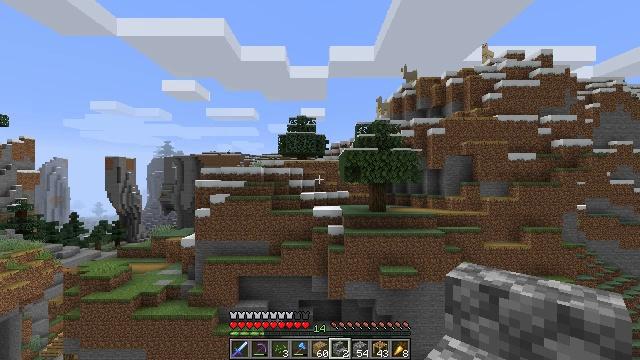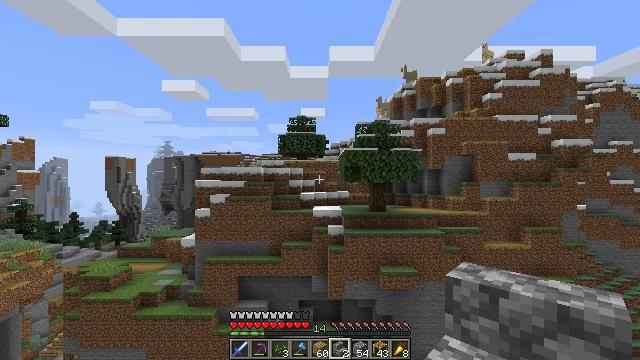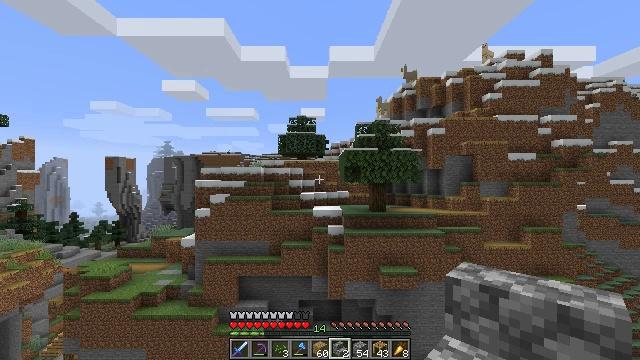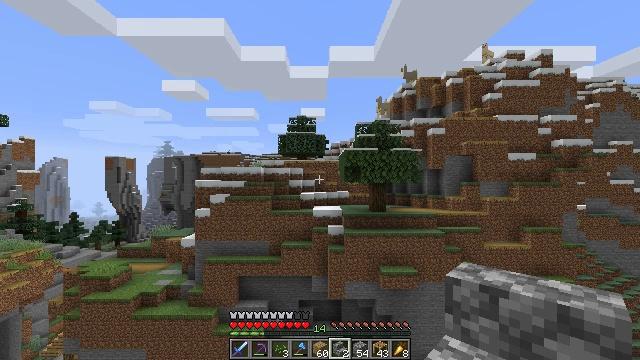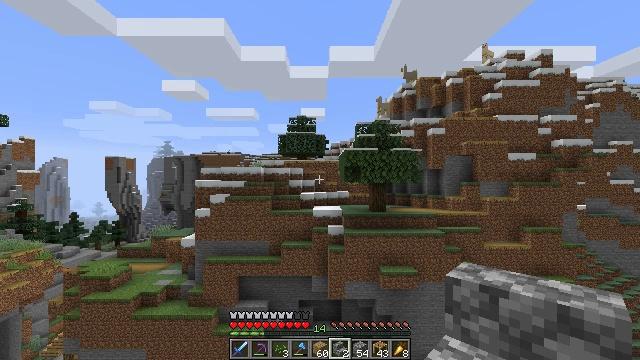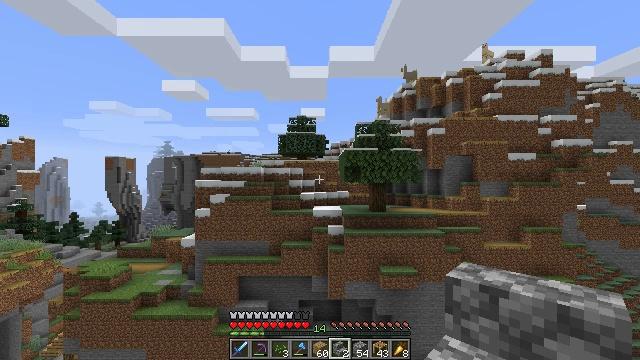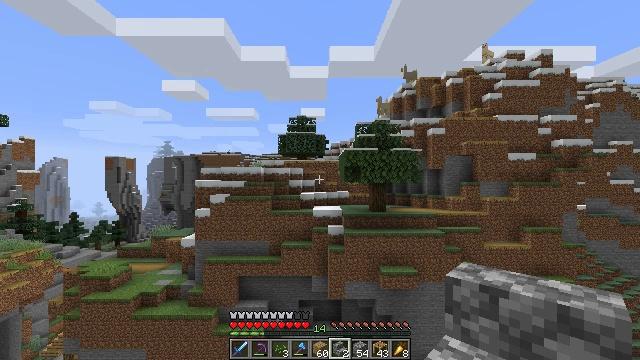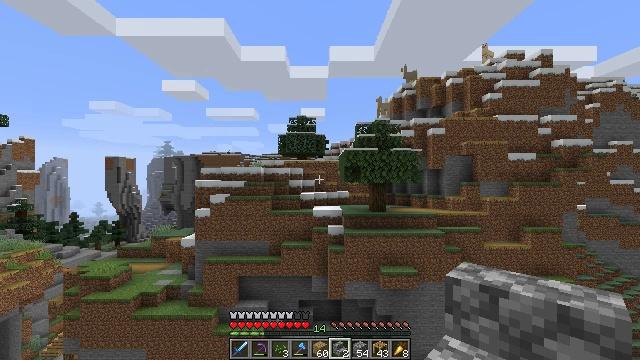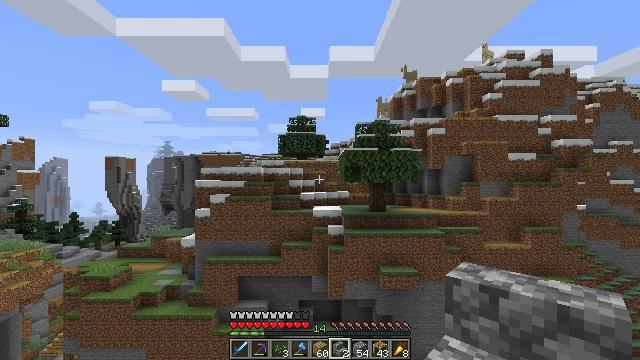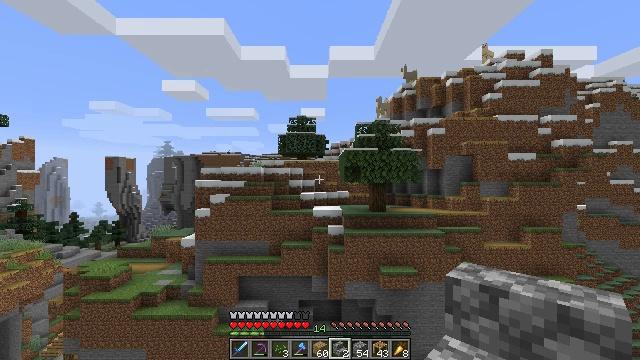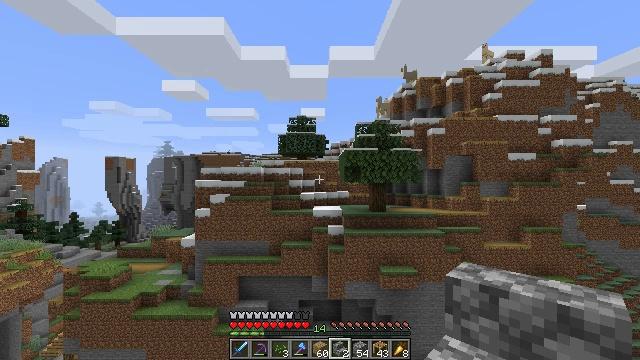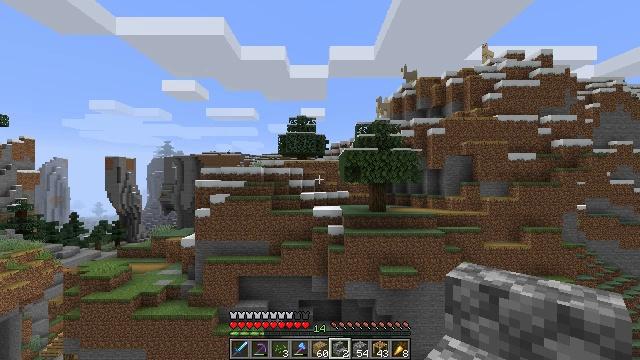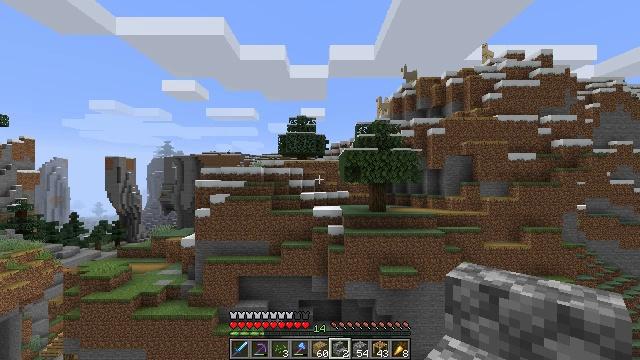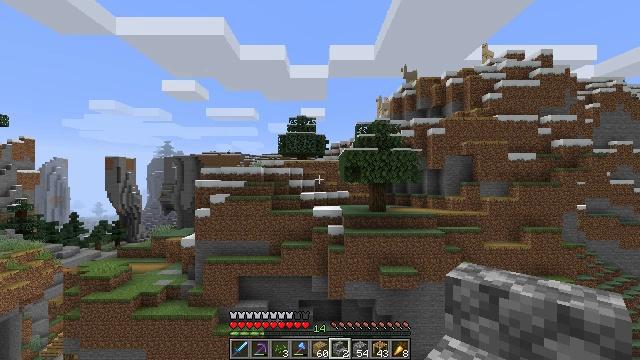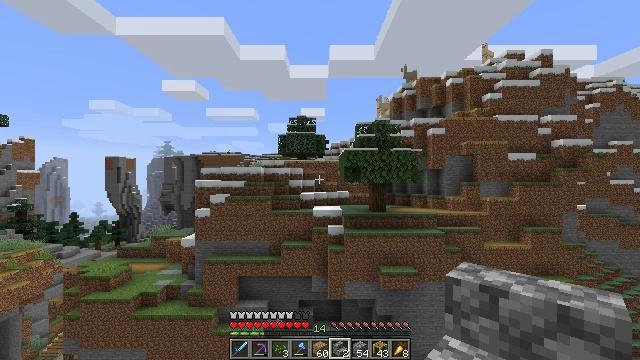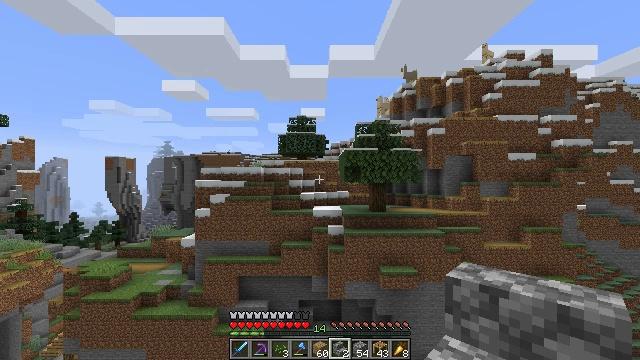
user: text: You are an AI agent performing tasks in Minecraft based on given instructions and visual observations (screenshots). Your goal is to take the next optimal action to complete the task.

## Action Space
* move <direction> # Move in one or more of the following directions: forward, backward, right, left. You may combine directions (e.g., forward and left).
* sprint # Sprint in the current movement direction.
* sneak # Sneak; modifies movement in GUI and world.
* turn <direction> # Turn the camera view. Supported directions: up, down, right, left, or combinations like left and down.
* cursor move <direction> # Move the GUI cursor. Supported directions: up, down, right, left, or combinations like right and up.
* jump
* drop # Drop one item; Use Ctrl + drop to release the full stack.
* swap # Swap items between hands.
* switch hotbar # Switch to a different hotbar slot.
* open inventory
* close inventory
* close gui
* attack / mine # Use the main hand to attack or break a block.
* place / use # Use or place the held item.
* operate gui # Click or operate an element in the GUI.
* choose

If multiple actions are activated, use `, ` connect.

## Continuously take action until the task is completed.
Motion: motion action
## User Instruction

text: Collect scaffolding blocks.
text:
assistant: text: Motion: no_op
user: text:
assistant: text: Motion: no_op
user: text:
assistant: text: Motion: no_op
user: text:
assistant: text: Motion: no_op
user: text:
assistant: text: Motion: no_op
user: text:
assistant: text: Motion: no_op
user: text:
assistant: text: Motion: no_op
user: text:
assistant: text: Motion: no_op
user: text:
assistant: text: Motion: no_op
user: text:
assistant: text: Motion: no_op
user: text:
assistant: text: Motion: no_op
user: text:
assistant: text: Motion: no_op
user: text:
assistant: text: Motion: no_op
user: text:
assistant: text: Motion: no_op
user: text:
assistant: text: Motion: no_op
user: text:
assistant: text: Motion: no_op
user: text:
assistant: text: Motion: no_op
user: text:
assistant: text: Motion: no_op
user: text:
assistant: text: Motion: no_op
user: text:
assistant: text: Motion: no_op
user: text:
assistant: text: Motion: no_op
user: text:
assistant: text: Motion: no_op
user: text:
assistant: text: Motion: no_op
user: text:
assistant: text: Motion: no_op
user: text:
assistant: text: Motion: no_op
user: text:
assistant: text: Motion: no_op
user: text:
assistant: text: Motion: no_op
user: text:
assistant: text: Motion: no_op
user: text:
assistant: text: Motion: no_op
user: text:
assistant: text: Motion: no_op